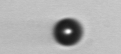
Label: bead